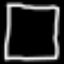
Label: square